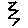
Label: zigzag